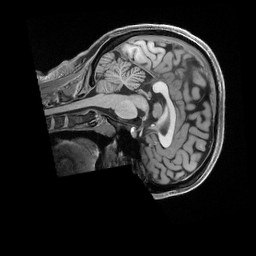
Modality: T1w
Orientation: sagittal
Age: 26
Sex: female
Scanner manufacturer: siemens
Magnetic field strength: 3 T
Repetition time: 2.5 s
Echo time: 0.00296 s